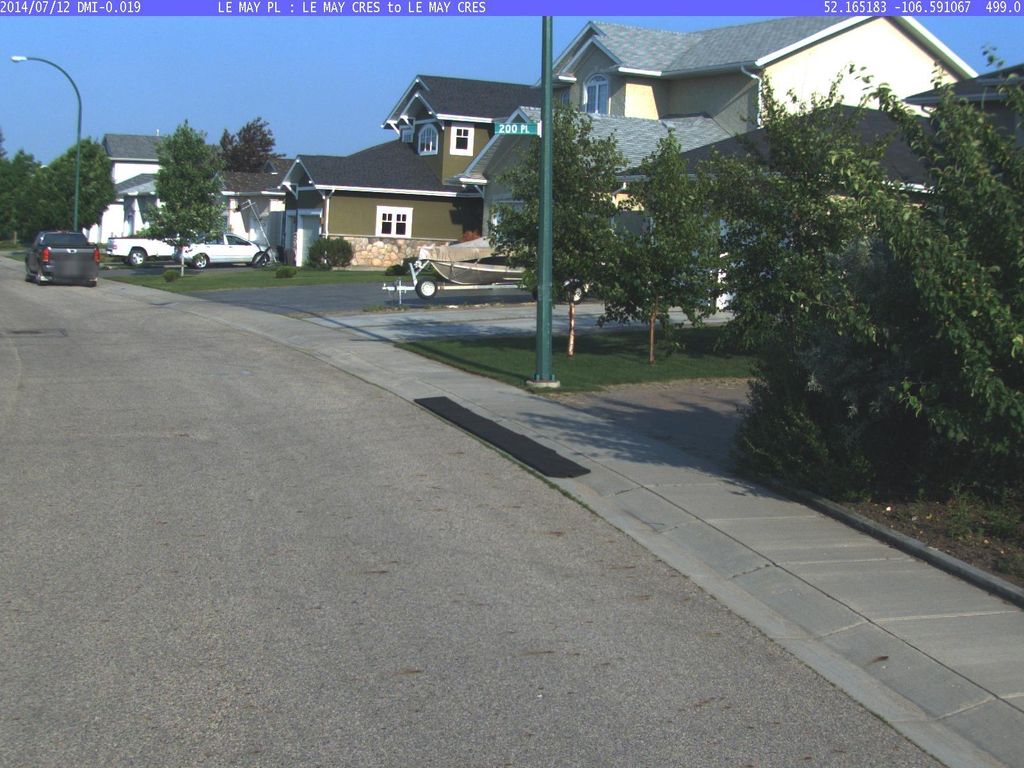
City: saskatoon